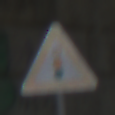
Verkehrszeichen: Lichtzeichenanlage
Umgebung: Outdoor, Urban
Tageszeit: Midday
Wetter: Clear
Licht: Natural
Jahreszeit: NotSpecified
Kontrast: LowContrast